Question: [Data and code to produce plot at the end of the post]
Using ggplot, I plotted a bargraph with error bars, bars are grouped by two factors (one on X axis, one with fill). to make the plot easier to read:

The closest thing to a solution on stackoverflow I found <URL>, but I didn't manage to apply these without massing up the error bars. Can someone point me to the right parameter to tweak?
Data:
'''
structure(list(Condition = c("Difficult", "Easy", "Difficult",
"Easy", "Difficult", "Easy", "Difficult", "Easy", "Easy", "Difficult",
"Easy", "Difficult"), Measure = c("Competence", "Competence",
"Value", "Value", "Interest", "Interest", "JOL", "JOL", "Difficulty",
"Difficulty", "Effort", "Effort"), mean = c(5.5, 4.72, 4.04,
5.39, 3.51, 3.77, 4.34, 4.61, 3.51, 1.51, 3.44, 1.73), sd = c(1.26,
1.62, 1.94, 1.34, 1.46, 1.46, 1.73, 1.68, 1.5, 0.86, 1.53, 1.1
), se = c(0.14, 0.18, 0.22, 0.15, 0.16, 0.16, 0.19, 0.19, 0.17,
0.1, 0.17, 0.12), s.size = c(80, 80, 80, 80, 80, 80, 80, 80,
80, 80, 80, 80)), .Names = c("Condition", "Measure", "mean",
"sd", "se", "s.size"), row.names = c(NA, -12L), class = "data.frame")
'''
which is:
'''
Condition Measure mean sd se s.size
1 Difficult Competence 5.50 1.26 0.14 80
2 Easy Competence 4.72 1.62 0.18 80
3 Difficult Value 4.04 1.94 0.22 80
4 Easy Value 5.39 1.34 0.15 80
5 Difficult Interest 3.51 1.46 0.16 80
6 Easy Interest 3.77 1.46 0.16 80
7 Difficult JOL 4.34 1.73 0.19 80
8 Easy JOL 4.61 1.68 0.19 80
9 Easy Difficulty 3.51 1.50 0.17 80
10 Difficult Difficulty 1.51 0.86 0.10 80
11 Easy Effort 3.44 1.53 0.17 80
12 Difficult Effort 1.73 1.10 0.12 80
'''
Code that I used to make the plot (excuse the comments, I'm learning how to use ggplot and find it helpful to take notes)
'''
library(ggplot2)
ggplot(DF, aes(x=Measure, y=mean,fill=Condition)) +
geom_bar(stat="identity",
colour="black", # Black outline for all
position=position_dodge())+# Put bars side-by-side instead of stacked
geom_errorbar(aes(ymin=mean-se, ymax=mean+se),
position=position_dodge(.9),
width=.25)+
#order the groups on the xaxis
scale_x_discrete(limits = c("Interest", "Value","Effort","Difficulty","Competence","JOL"))+
coord_cartesian(ylim=c(0,7)) +
#change color of bars
scale_fill_manual(values=c("#ffcc00ff","#ffffff"), name = "Condition") +
#change ticks on yaxis
scale_y_continuous(breaks=seq(0,7,by =1)) +
geom_hline(yintercept=0) +
geom_vline(xintercept=0)+
theme_bw()+
labs(x="", y = "Rating (0-7)")+
theme(axis.line.y = element_line(color="black"),
axis.title.y = element_text(margin = margin(r=8)),
axis.title.x = element_text(margin = margin(r=25)),
panel.background = element_rect(fill = NA),
panel.grid.major = element_blank(),
panel.border = element_blank())
'''
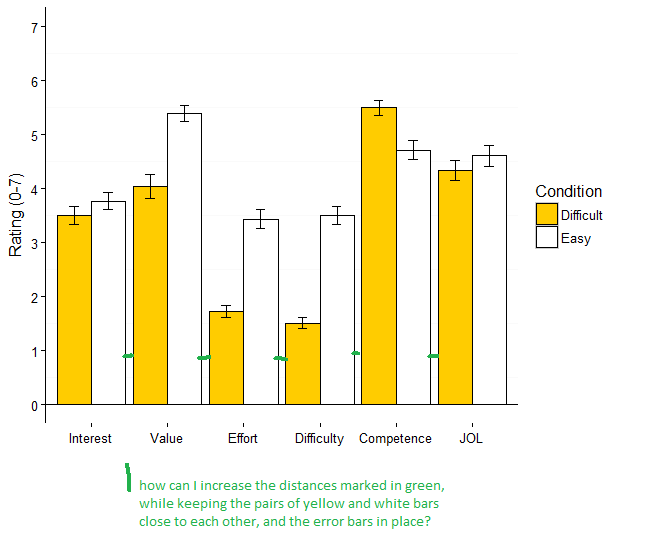
Answer: What's about?
1. Use 'geom_col' instead of 'geom_bar' as recommended.
2. specify suitable 'position_dodge(0.5)' and 'width=0.5' and 3. remove unnecessary code.
'''
ggplot(d, aes(x=Measure, y=mean, fill=Condition)) +
geom_col(colour="black",width=0.5,
position=position_dodge(0.5)) +
geom_errorbar(aes(ymin=mean-se, ymax=mean+se),
position=position_dodge(0.5), width=.25)+
scale_x_discrete(limits = c("Interest", "Value","Effort","Difficulty","Competence","JOL")) +
scale_y_continuous(breaks=seq(0,7,by =1),limits = c(0,7), expand = c(0,0))+
scale_fill_manual(values=c("#ffcc00ff","#ffffff"), name = "Condition") +
labs(x="", y = "Rating (0-7)")+
theme_minimal() +
theme(axis.line = element_line(color="black"),
axis.ticks = element_line(color="black"),
panel.border = element_blank())
'''
<URL>